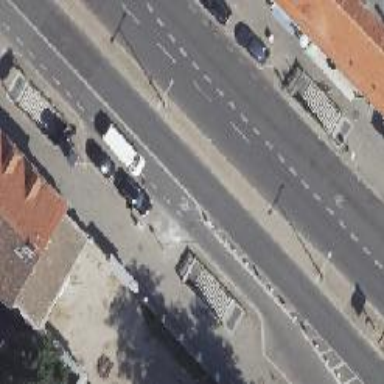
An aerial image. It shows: Cycleway link with asphalt surface.